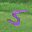
Label: 5